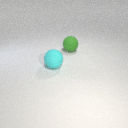
large green rubber sphere behind large cyan rubber sphere